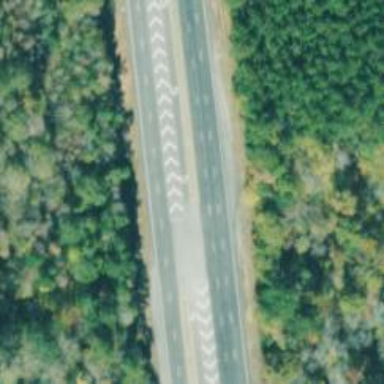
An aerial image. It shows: Asphalt road classified as trunk highway.